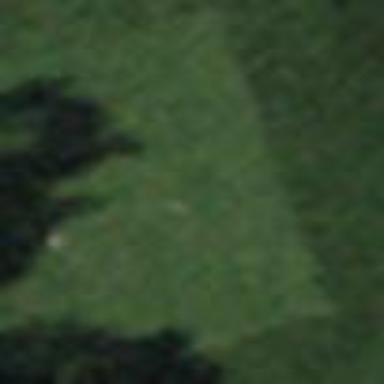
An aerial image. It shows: Golf tee on grassy land.